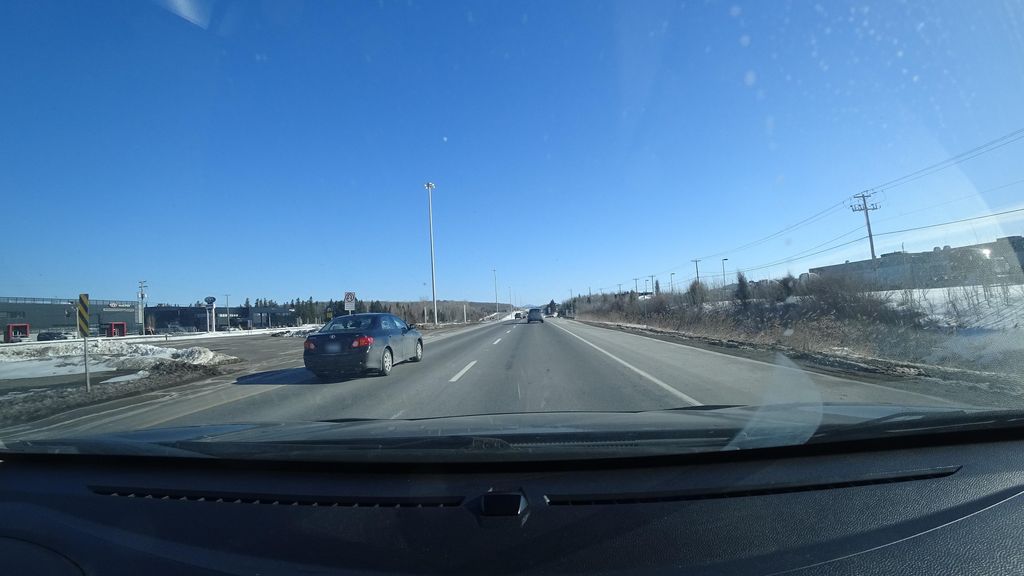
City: quebec_city